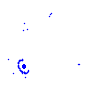
Particle: kaon